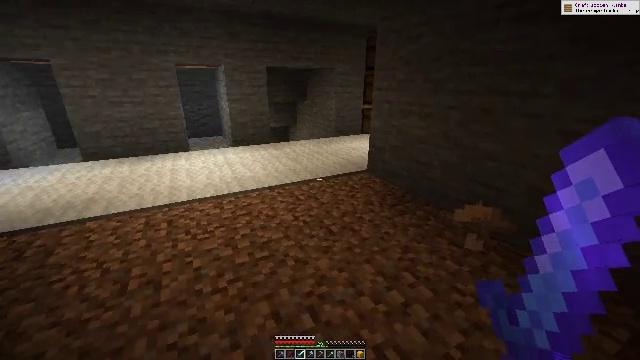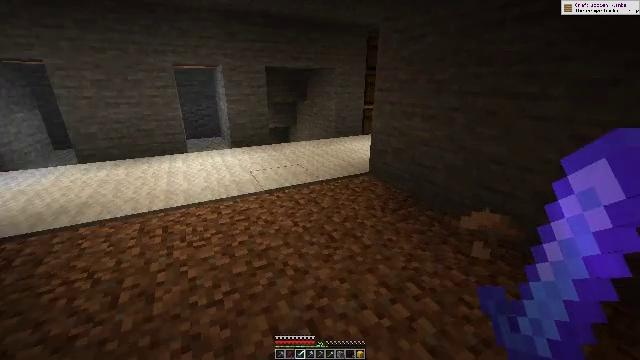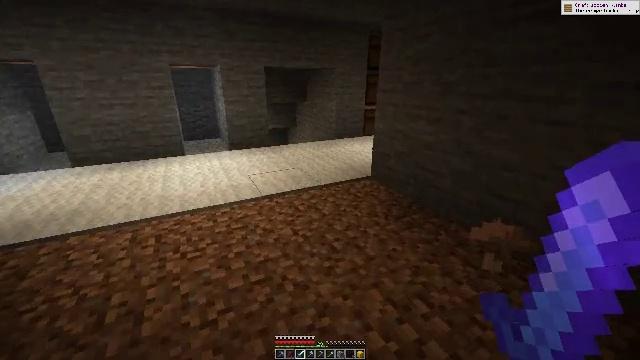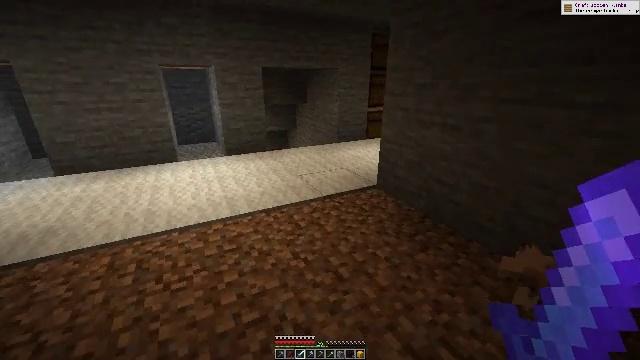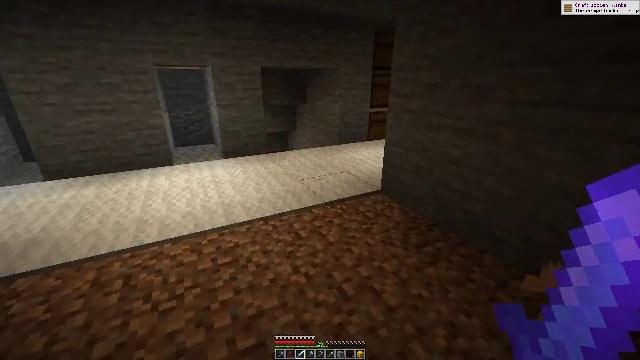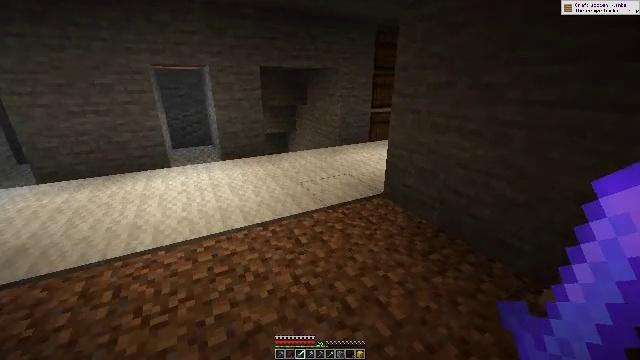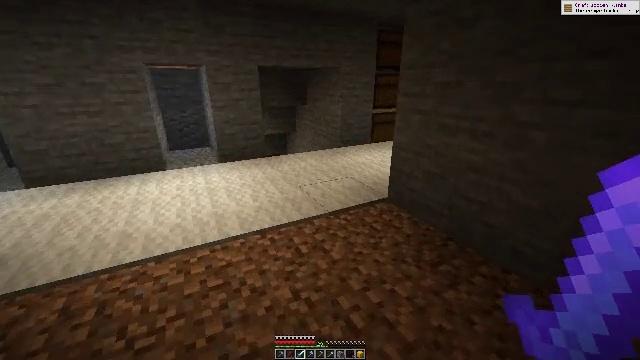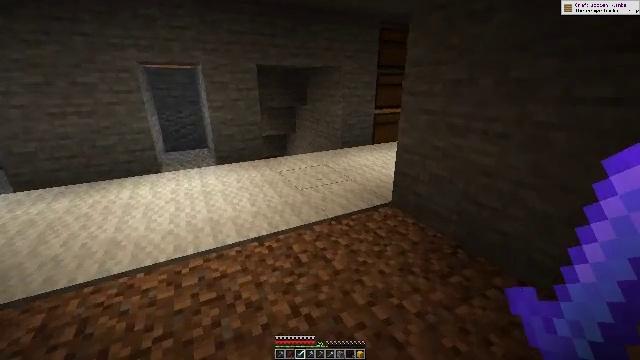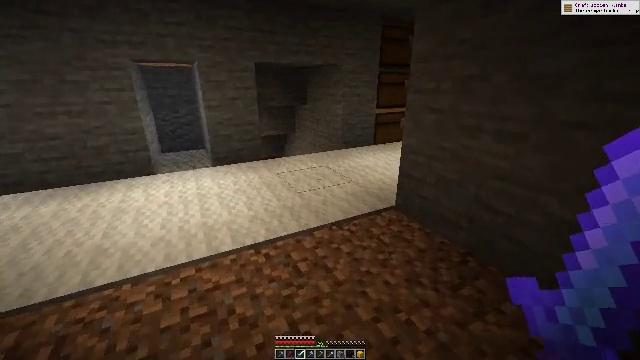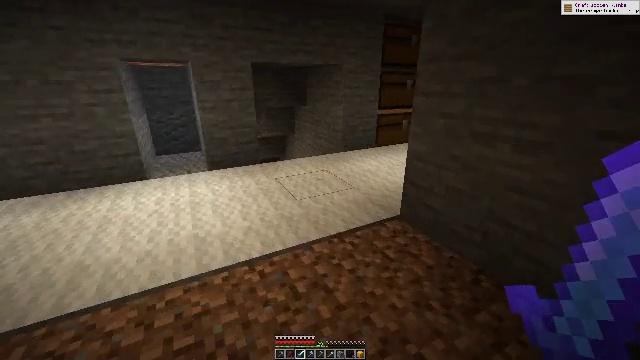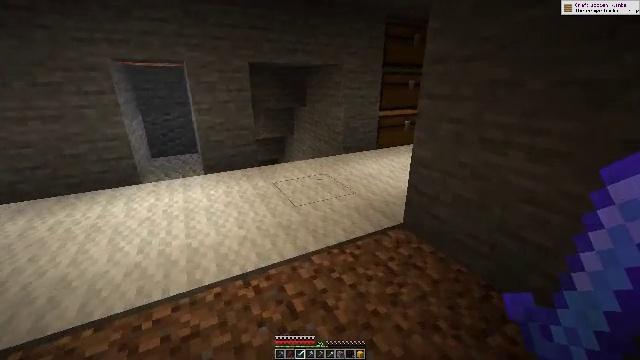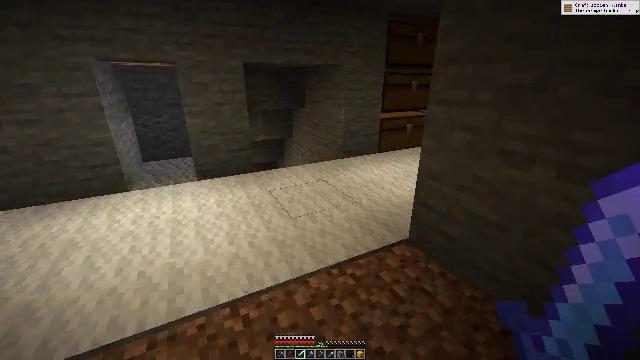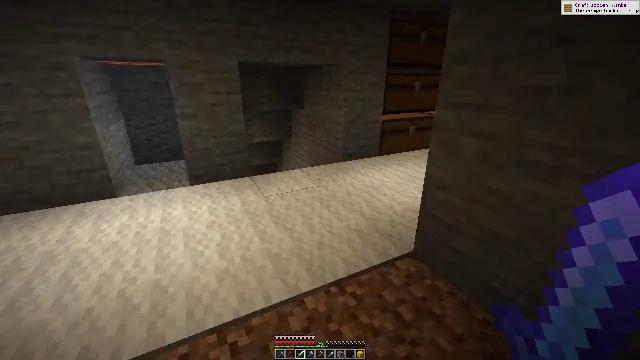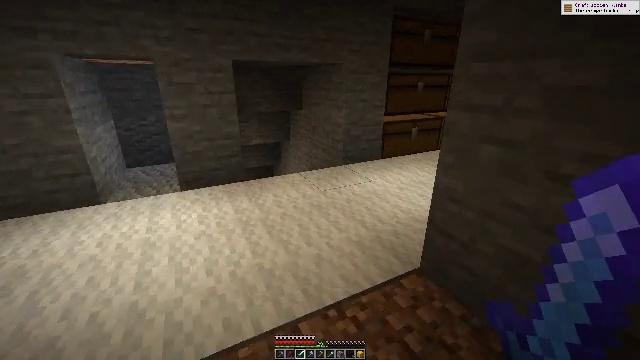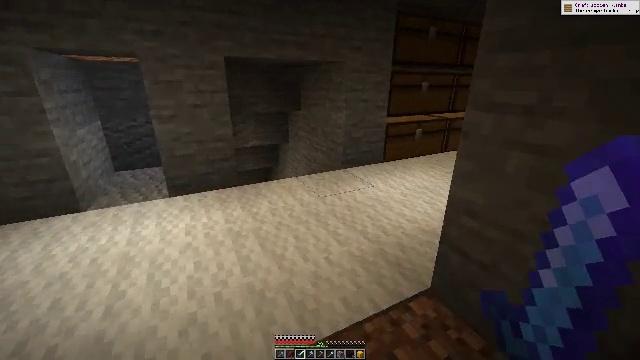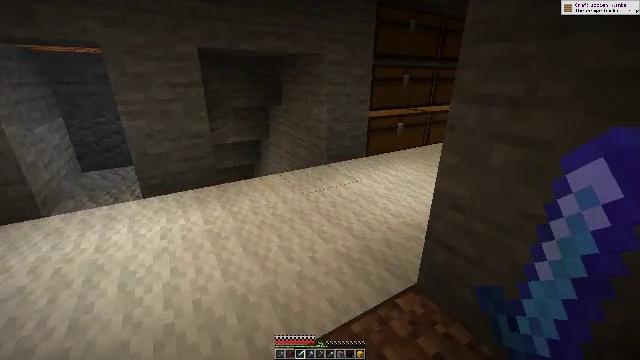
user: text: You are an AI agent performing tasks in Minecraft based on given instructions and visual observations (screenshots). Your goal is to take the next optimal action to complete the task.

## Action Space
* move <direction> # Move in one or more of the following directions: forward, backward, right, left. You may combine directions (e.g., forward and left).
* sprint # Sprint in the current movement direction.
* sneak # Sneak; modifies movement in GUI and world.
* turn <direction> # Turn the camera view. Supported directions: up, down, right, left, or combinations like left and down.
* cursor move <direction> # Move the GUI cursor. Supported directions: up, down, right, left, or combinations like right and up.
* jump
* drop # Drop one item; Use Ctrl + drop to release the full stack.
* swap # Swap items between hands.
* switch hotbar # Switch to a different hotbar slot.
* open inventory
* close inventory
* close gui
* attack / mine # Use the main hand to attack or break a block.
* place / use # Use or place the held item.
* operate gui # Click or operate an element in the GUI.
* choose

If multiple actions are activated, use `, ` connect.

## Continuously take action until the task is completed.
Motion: motion action
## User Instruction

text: Retrieve vines from walls or cliffs.
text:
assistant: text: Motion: move forward
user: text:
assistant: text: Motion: move forward
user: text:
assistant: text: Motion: move forward
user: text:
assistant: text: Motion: move forward
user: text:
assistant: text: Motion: move forward
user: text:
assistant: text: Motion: move forward
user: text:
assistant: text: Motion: move forward
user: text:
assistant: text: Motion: move forward
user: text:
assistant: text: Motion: move forward
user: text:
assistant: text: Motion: move forward
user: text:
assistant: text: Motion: move forward
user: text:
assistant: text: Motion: move forward
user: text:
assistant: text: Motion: move forward
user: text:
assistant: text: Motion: move forward
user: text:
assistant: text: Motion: move forward, turn right and down
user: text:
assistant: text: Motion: move forward, turn right and down
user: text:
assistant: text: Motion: move forward, turn right
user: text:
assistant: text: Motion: move forward, turn right
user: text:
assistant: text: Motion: move forward, turn right
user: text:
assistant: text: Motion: move forward, turn right
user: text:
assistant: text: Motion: move forward, turn right
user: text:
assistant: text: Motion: move forward
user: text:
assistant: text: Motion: move forward, turn right
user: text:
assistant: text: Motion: move forward, turn right and up
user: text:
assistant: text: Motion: move forward, turn right and up
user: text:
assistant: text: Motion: move forward, turn right and down
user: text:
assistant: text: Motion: move forward, turn right
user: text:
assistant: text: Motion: move forward
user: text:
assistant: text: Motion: move forward
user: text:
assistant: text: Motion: move forward